Field crop: maize
Growth stage: 2
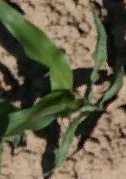
Species: maize